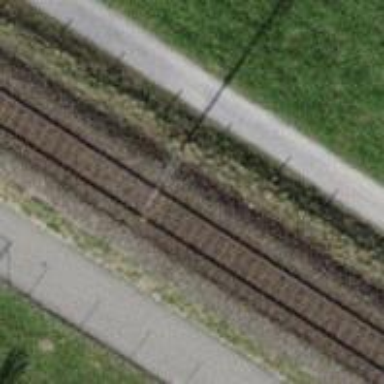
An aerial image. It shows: Solitary milestone along the railway.